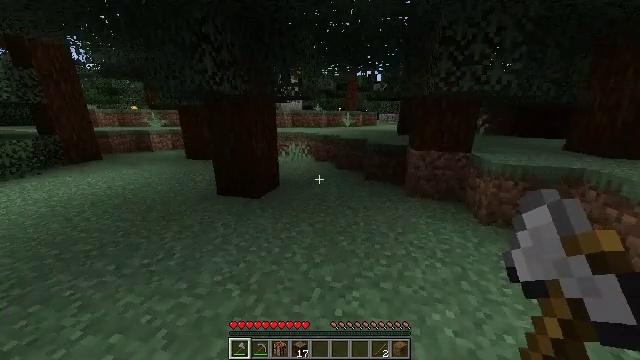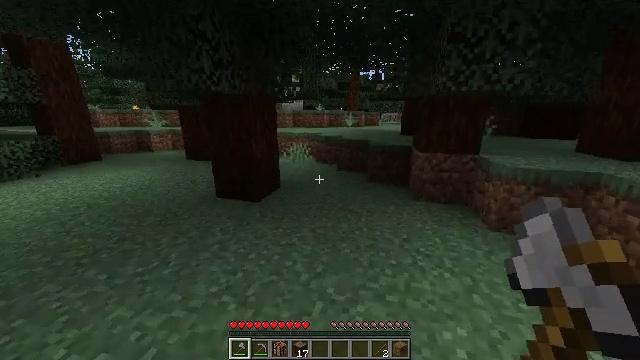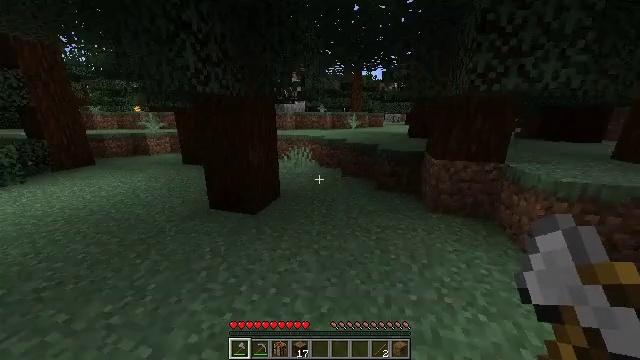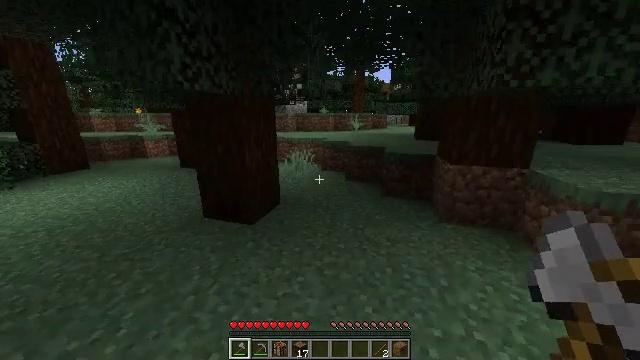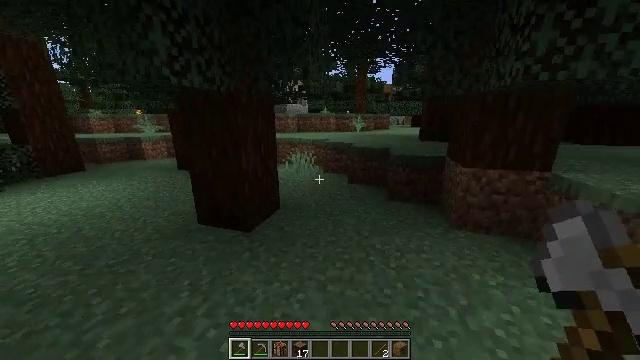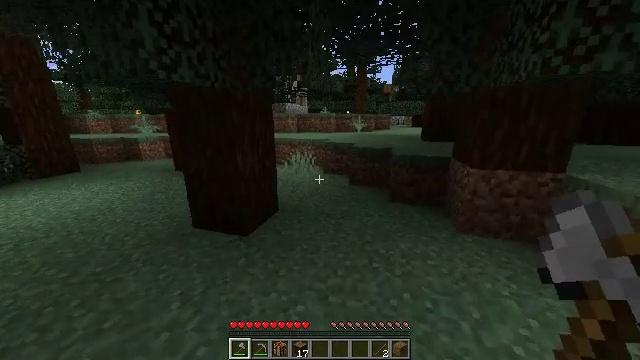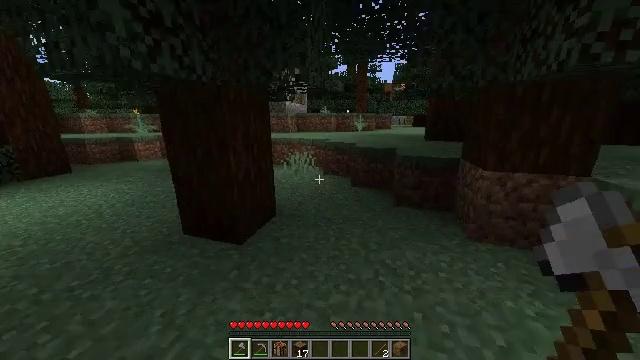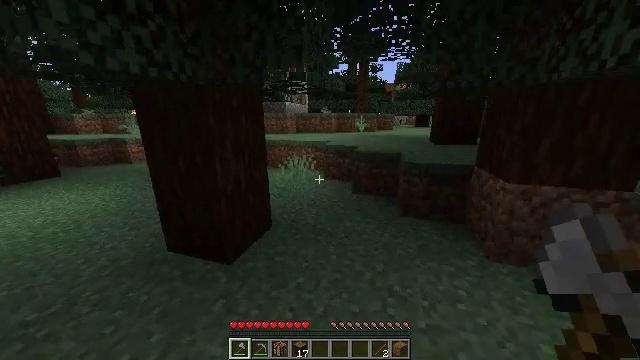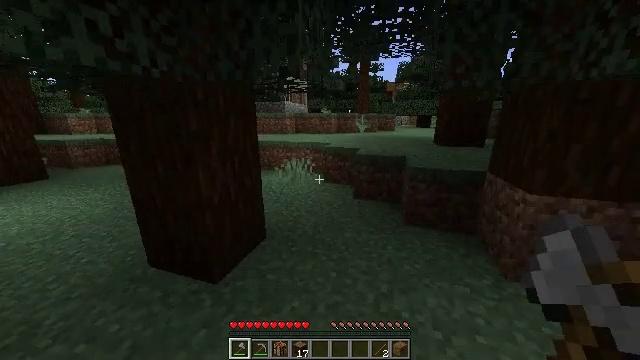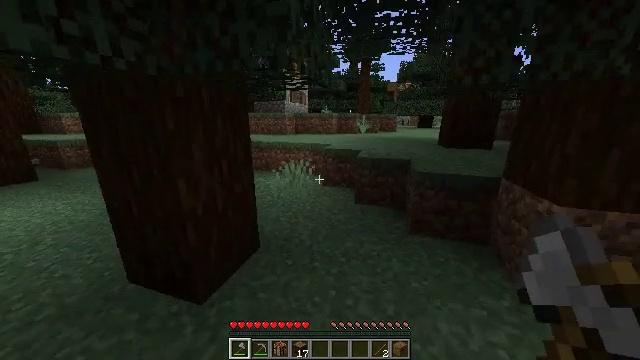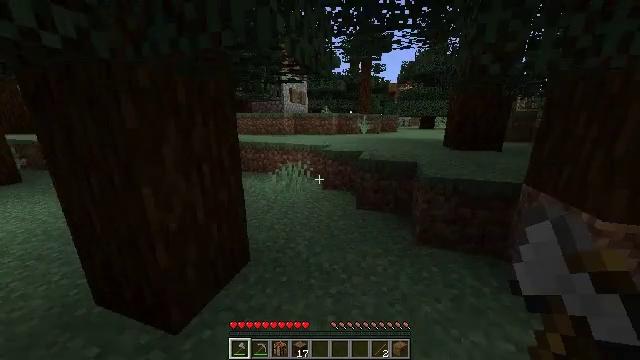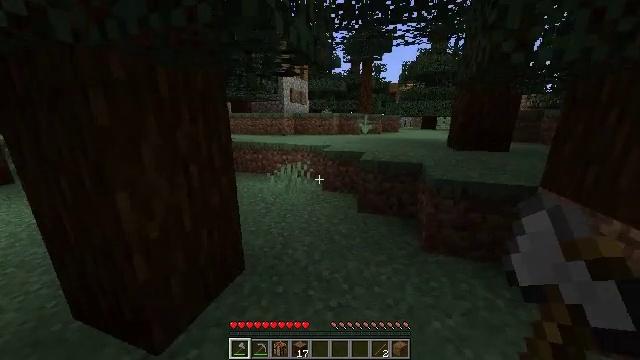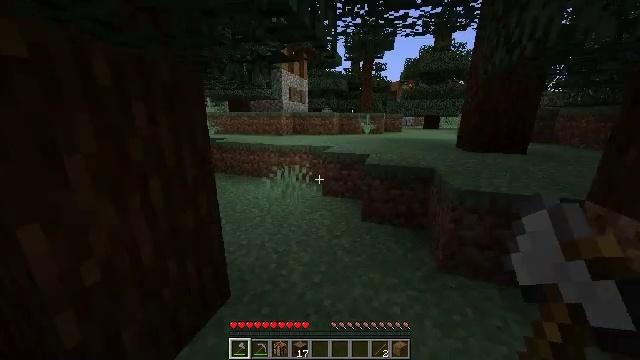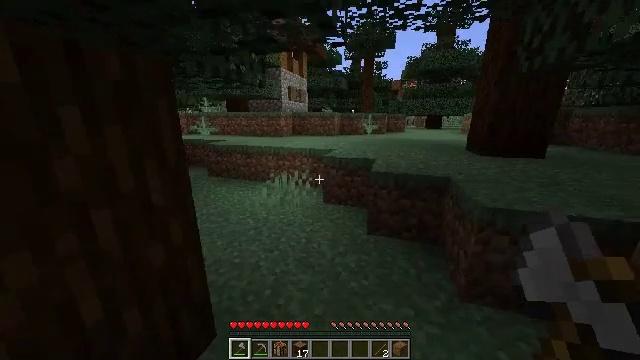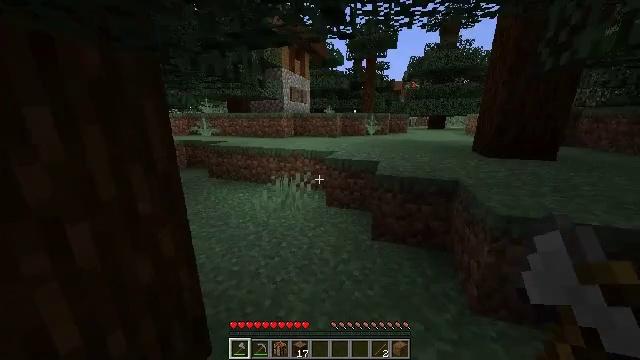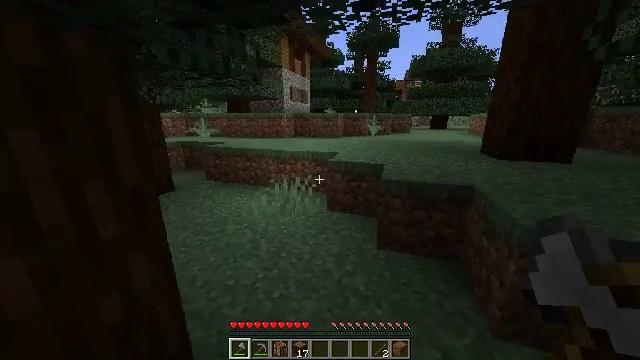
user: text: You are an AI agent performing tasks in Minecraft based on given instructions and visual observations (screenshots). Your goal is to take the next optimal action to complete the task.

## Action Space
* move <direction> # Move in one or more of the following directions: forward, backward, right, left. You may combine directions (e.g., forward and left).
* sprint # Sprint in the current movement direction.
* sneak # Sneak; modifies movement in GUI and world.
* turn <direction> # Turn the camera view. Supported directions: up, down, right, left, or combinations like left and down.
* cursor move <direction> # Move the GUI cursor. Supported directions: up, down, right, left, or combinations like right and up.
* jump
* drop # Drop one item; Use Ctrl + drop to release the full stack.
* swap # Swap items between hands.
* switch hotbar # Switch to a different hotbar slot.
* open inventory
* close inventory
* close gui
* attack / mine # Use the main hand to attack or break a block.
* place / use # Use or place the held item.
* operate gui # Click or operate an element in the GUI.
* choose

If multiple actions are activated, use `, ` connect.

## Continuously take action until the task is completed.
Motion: motion action
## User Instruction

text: Punch the spruce leaves to get saplings.
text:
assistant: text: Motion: move forward, sprint
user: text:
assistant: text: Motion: move forward, sprint
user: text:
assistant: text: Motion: move forward, sprint
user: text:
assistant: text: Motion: move forward, sprint
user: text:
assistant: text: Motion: move forward, sprint
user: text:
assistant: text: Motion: move forward, sprint
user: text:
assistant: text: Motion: move forward, sprint
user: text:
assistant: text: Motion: move forward, sprint
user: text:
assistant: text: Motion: move forward, sprint
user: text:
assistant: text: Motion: move forward, sprint
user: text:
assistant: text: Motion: move forward, sprint
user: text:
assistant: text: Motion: move forward, sprint
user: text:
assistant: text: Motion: move forward, sprint
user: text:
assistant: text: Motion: move forward, sprint
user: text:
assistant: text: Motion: move forward, sprint
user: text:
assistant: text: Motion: move forward, sprint
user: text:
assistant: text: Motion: move forward, sprint, turn left
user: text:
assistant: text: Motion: move forward, sprint, turn left
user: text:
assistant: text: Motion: move forward, sprint
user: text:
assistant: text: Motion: move forward, sprint
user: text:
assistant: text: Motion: move forward, sprint
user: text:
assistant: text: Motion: move forward, sprint
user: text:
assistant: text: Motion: move forward, sprint
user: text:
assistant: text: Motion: move forward, sprint
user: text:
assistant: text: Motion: move forward, sprint
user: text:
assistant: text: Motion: move forward, sprint, turn left
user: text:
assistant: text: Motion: move forward, sprint, turn left
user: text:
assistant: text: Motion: move forward, sprint
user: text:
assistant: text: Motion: move forward, sprint, jump
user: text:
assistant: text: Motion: move forward, sprint, turn right and up, jump